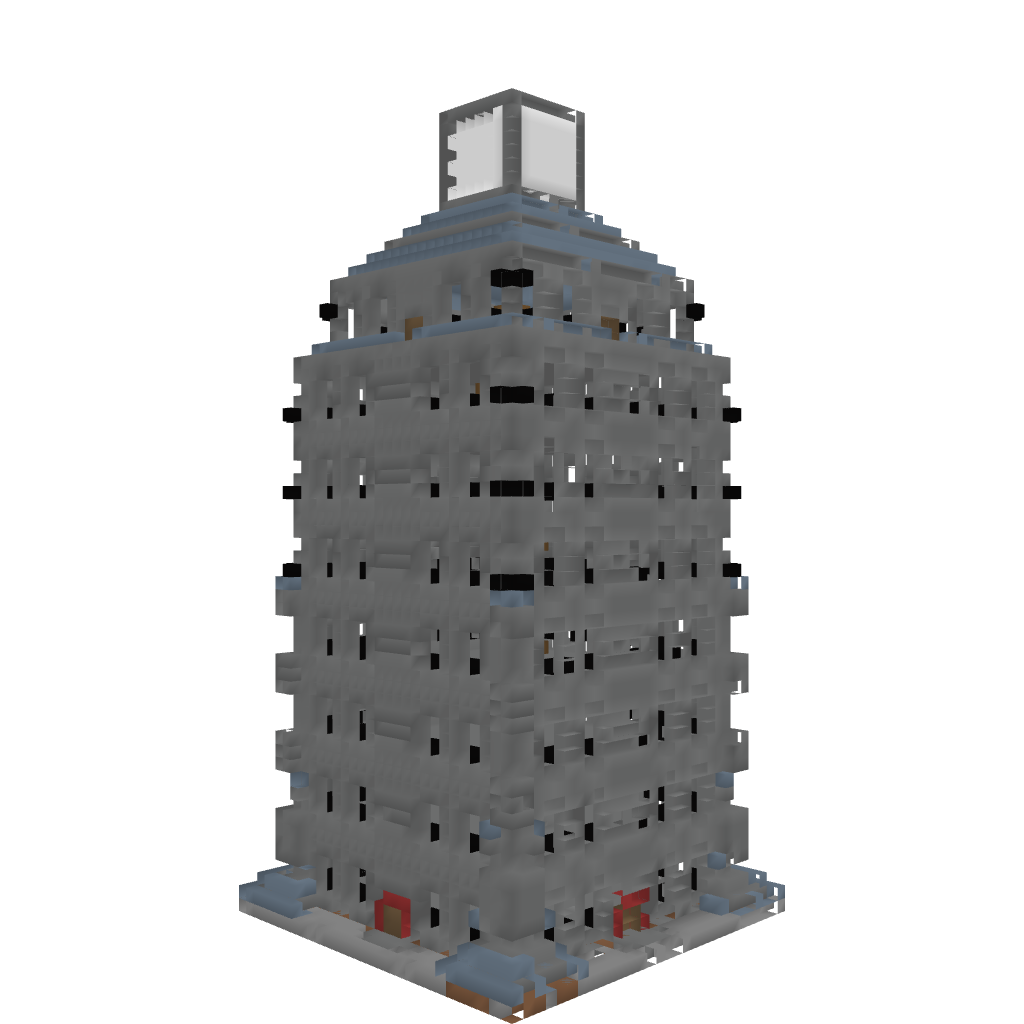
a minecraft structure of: Rainbow Tower